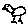
Label: bird